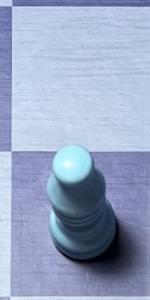
Label: Bishop_White